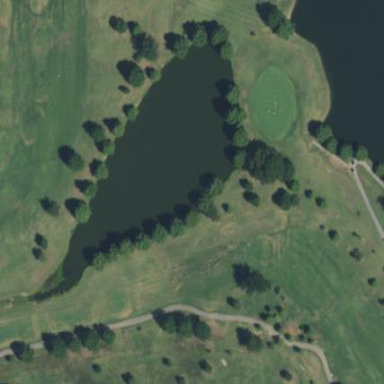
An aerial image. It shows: Water hazard on golf course. The hazard is natural water feature.